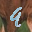
Label: 9